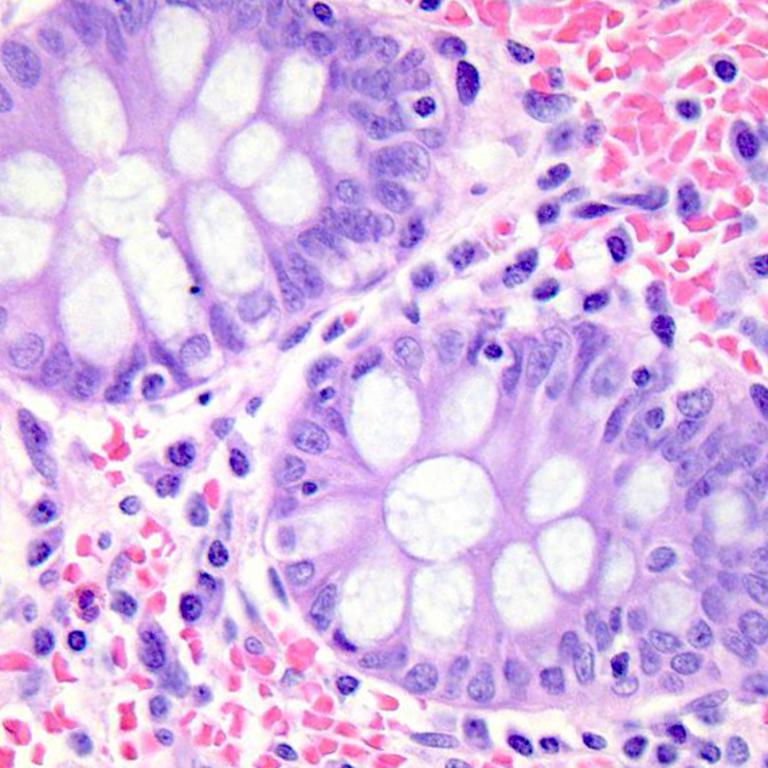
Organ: colon
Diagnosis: benign